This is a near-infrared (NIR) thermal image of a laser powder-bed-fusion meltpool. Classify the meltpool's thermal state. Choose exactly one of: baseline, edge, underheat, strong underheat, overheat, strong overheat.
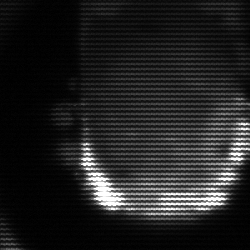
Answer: baseline